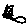
Label: cat